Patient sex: F
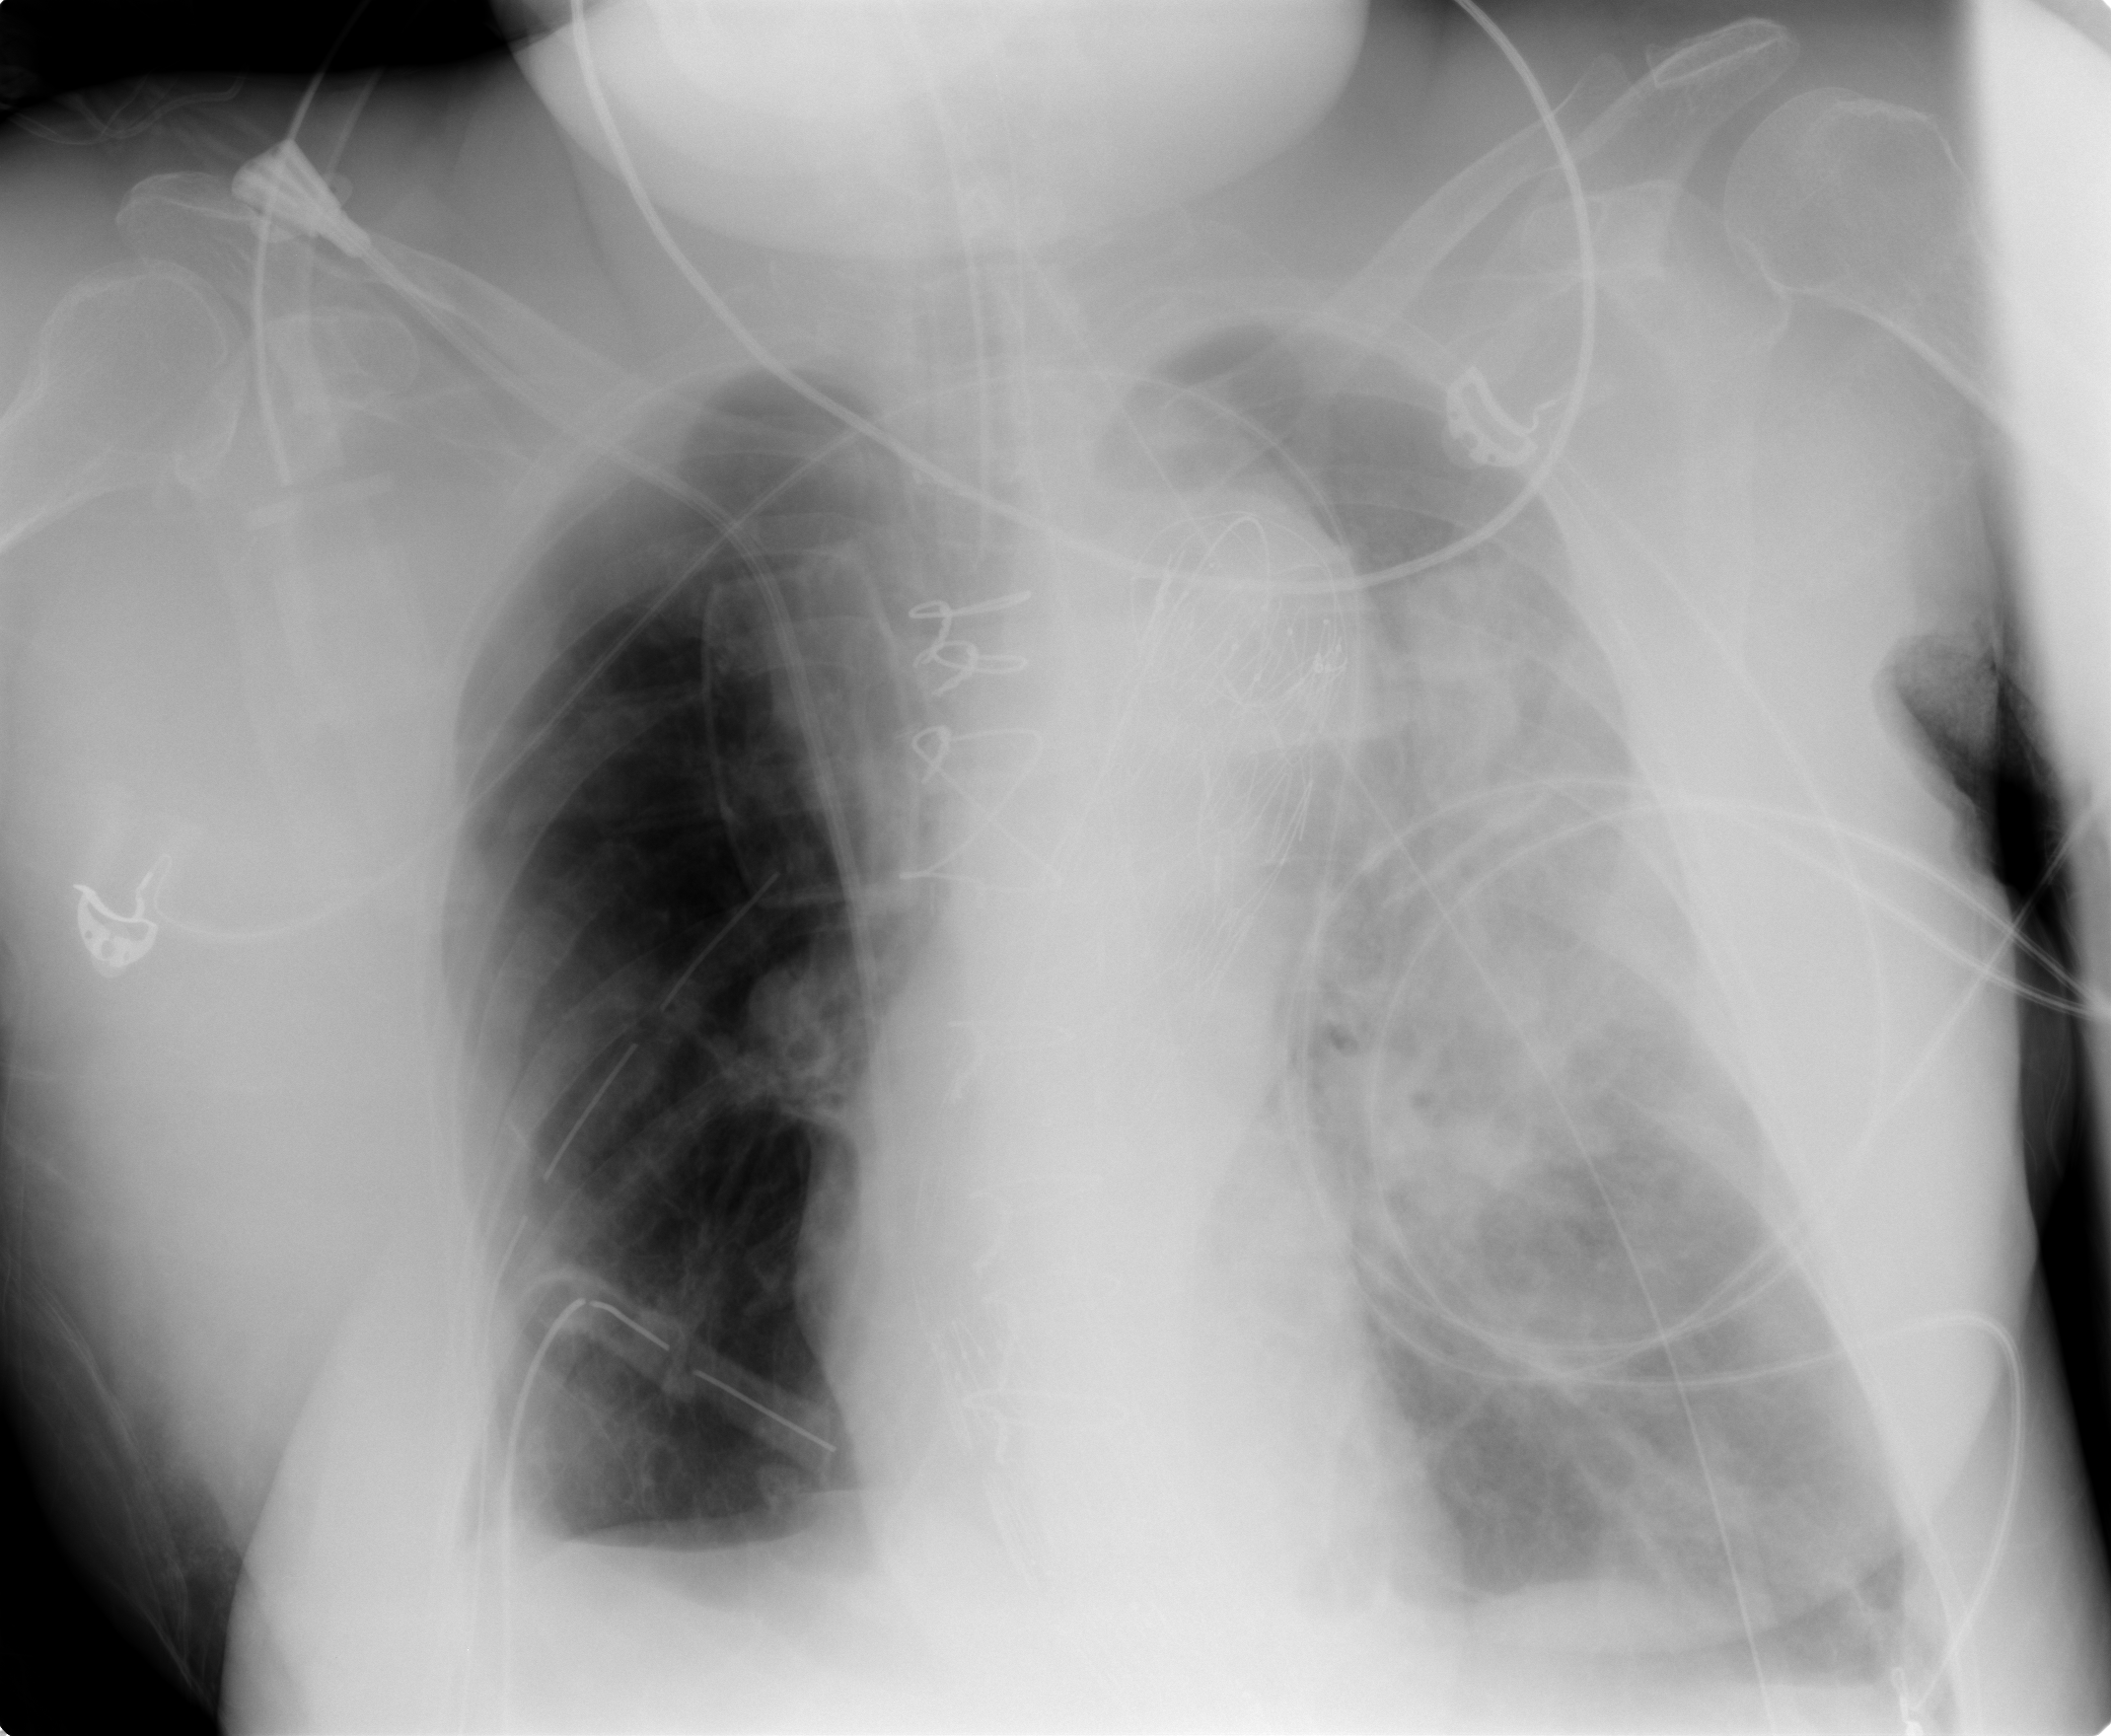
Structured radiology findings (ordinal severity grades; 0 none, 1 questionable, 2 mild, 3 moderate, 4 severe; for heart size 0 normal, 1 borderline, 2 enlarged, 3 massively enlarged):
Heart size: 0
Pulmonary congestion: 0
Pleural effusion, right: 1
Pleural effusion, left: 1
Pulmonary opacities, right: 1
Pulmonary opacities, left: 3
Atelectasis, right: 2
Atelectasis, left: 2